Interaction volume radius: 5 \u00c5
Interaction volume height: 25 \u00c5
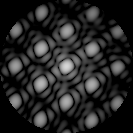
Disorder parameter: 0.08396